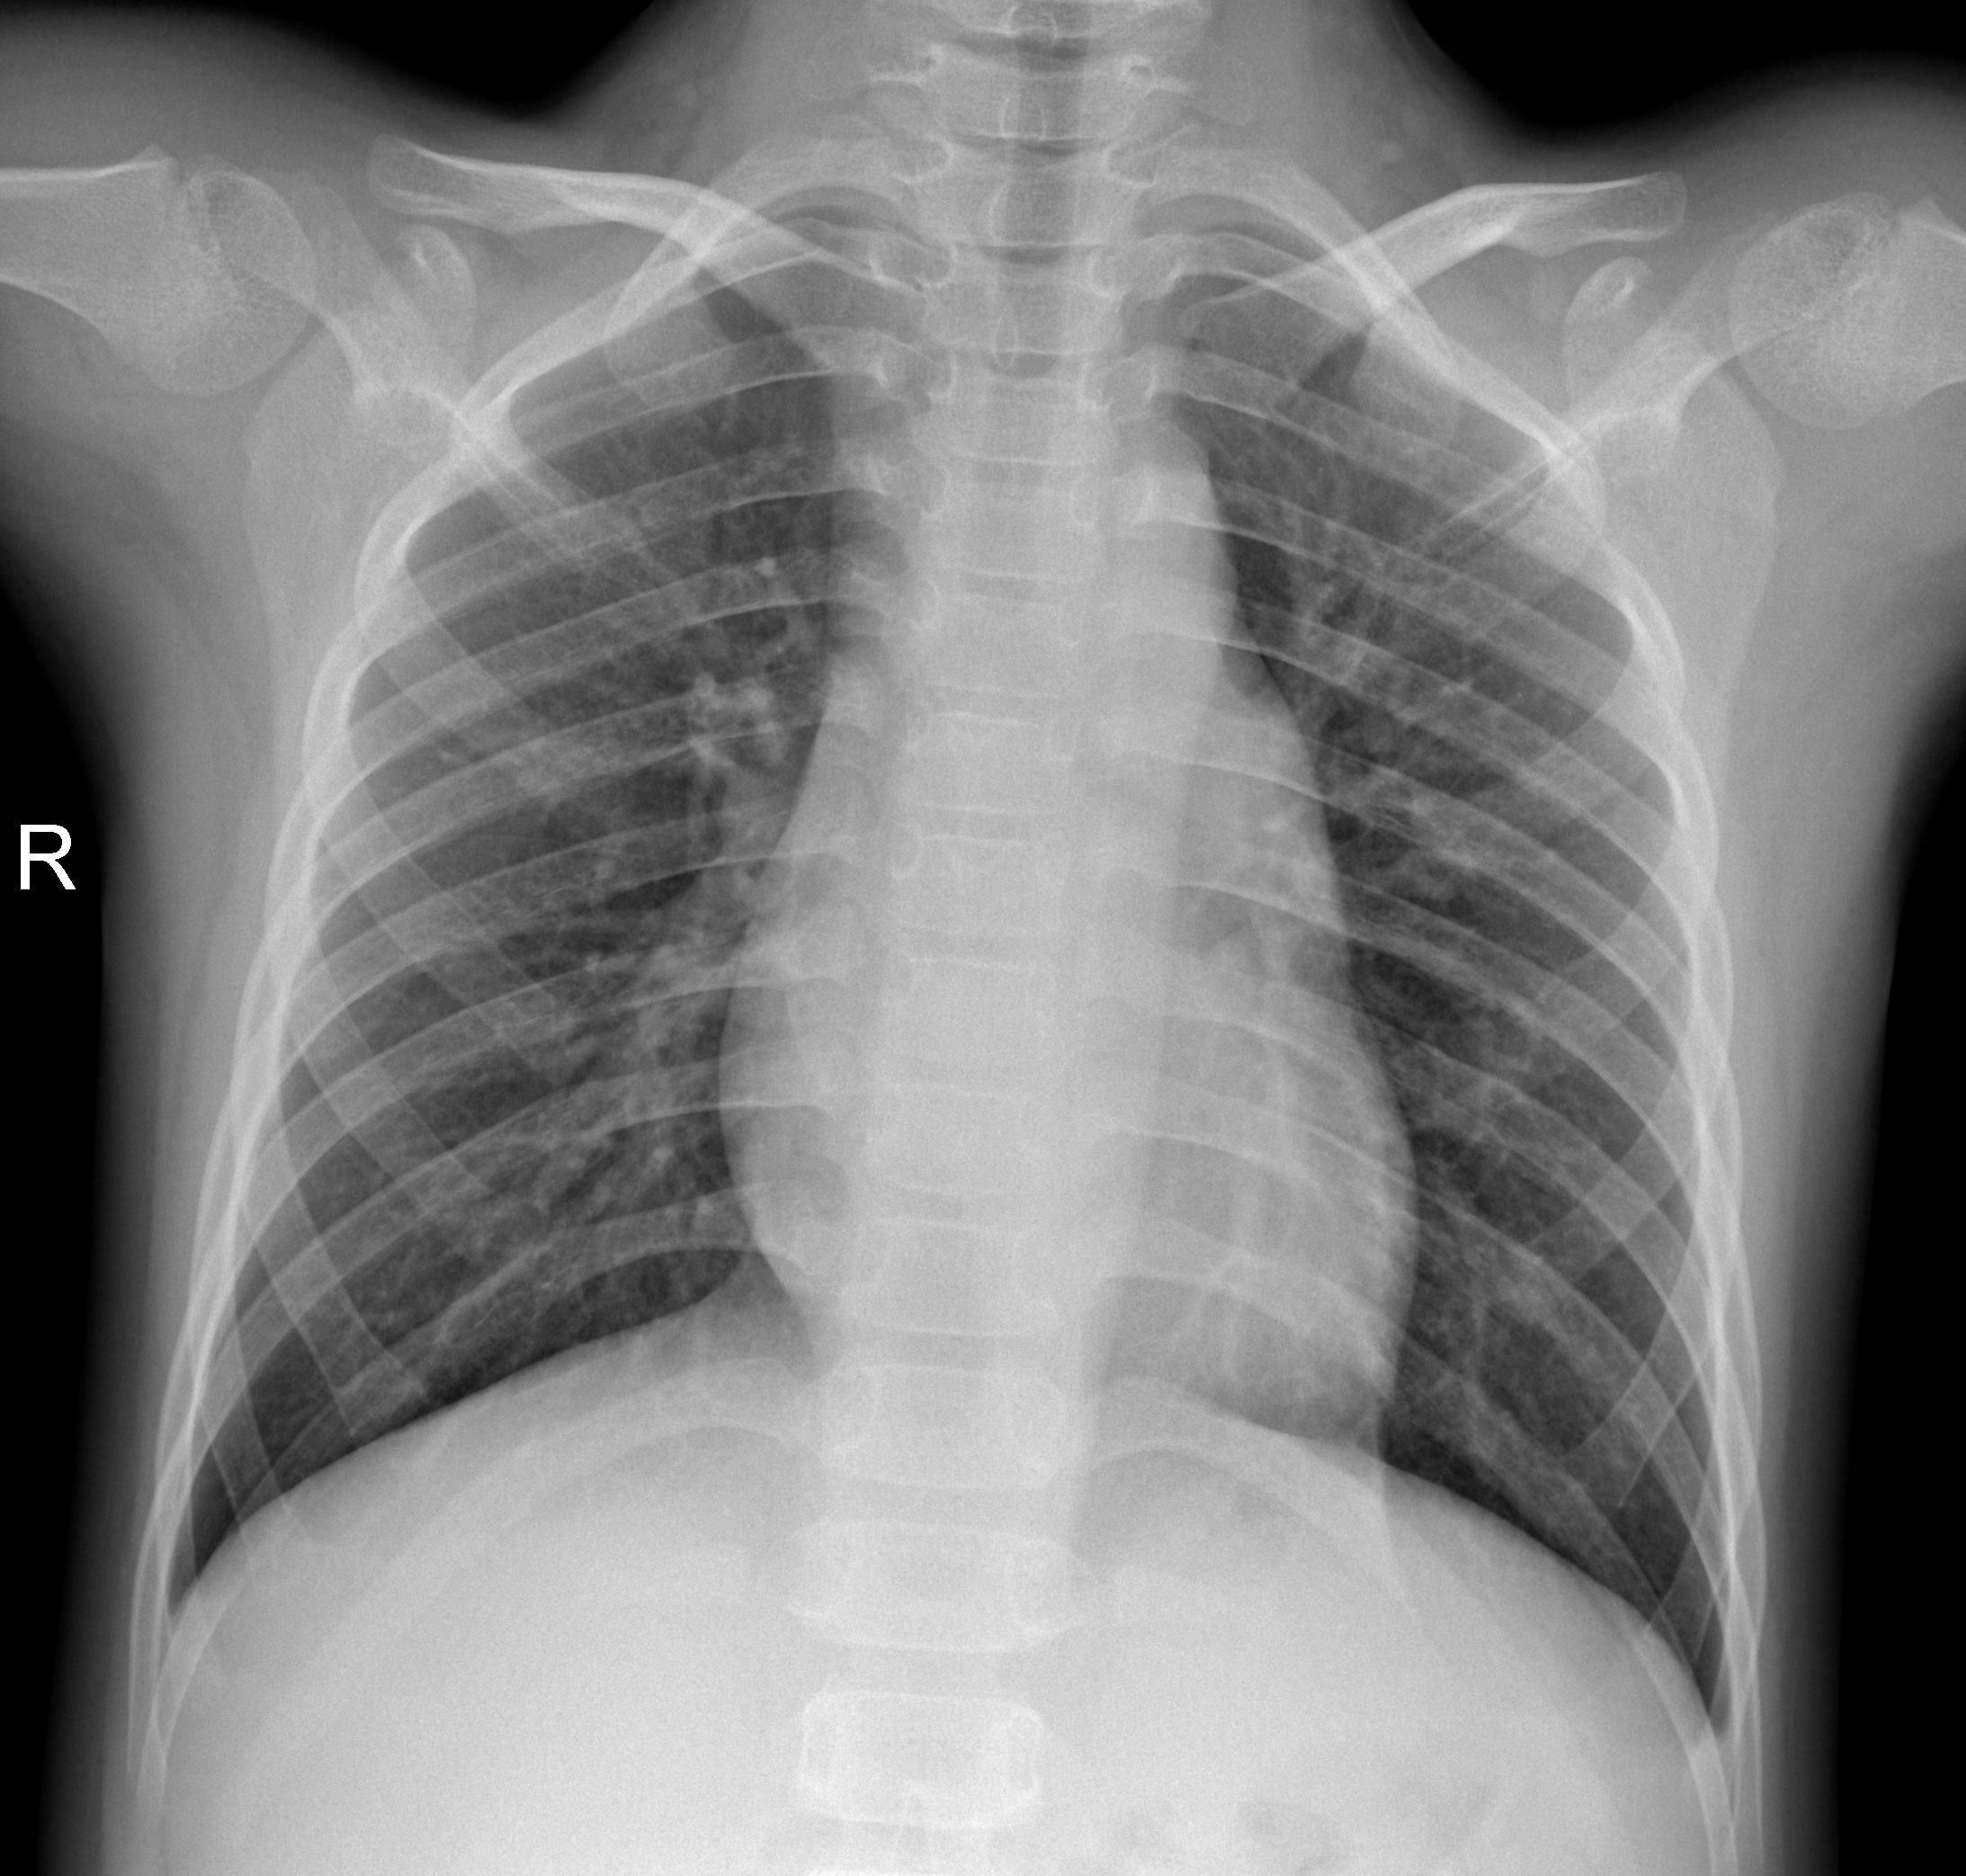
Diagnosis: NORMAL